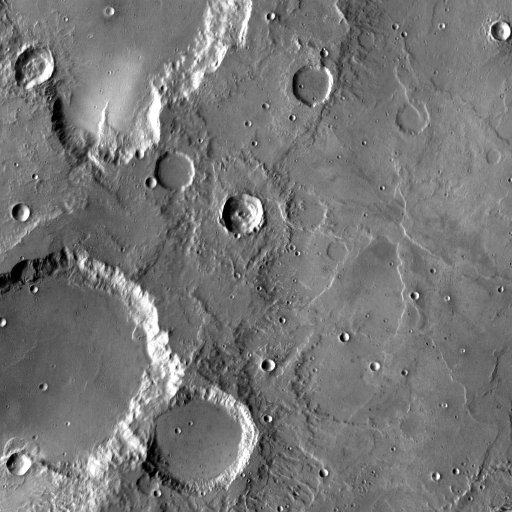
Crater classes present: Background, Other, Layered, Buried, Secondary